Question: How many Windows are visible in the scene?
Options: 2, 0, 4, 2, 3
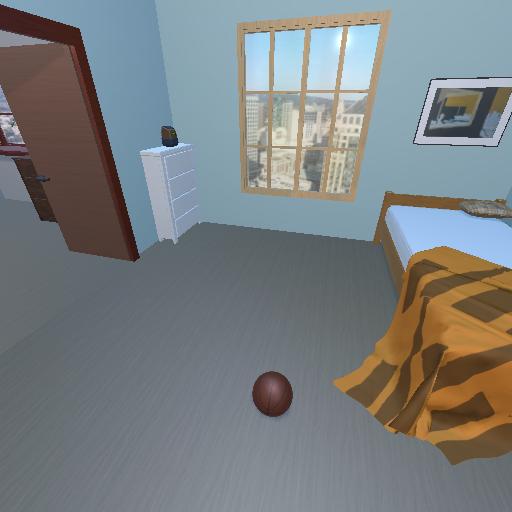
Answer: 2